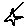
Label: star